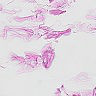
Metastatic tissue present: no